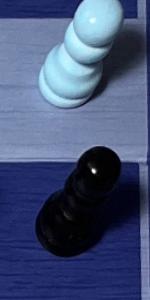
Label: Pawn_Black